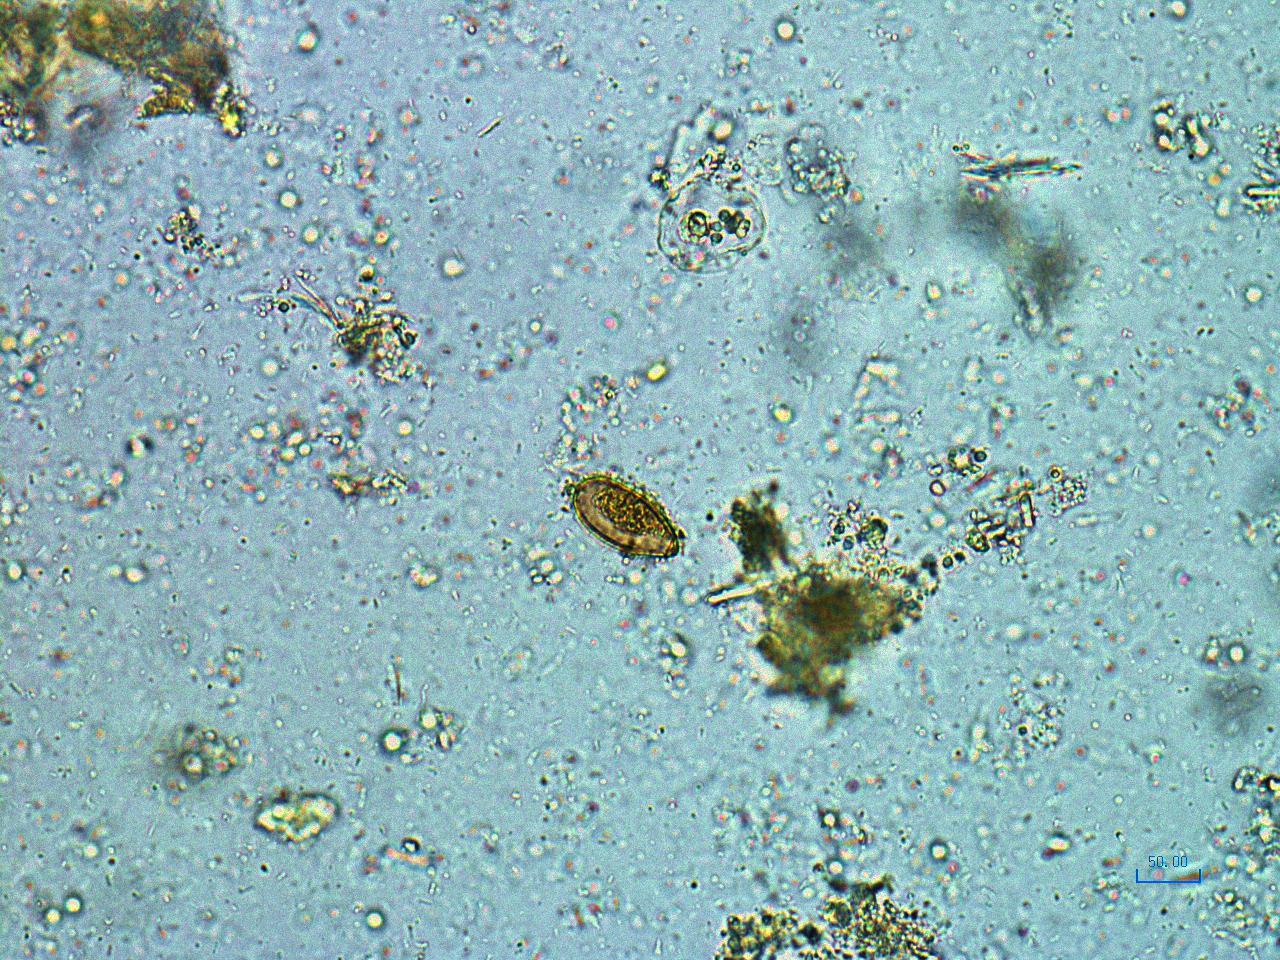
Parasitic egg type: Opisthorchis viverrine